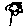
Label: flower